Question: I'm confused.
How change specific element in array of object? For example, i want change in object with id=1

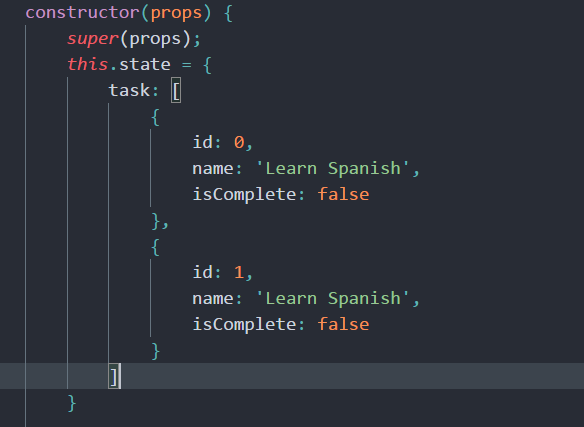
Answer: Anything like this? In this case your new state depends on the old state so you have to use the setState's function parameter version.
'''
this.setState(prevState => {
const updatedTasks = prevState.task.map(task => {
return (task.id === 1 ? Object.assign({}, task, {isComplete: !task.isComplete}) : task)
})
return {task: updatedTasks}
})
'''